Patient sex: F
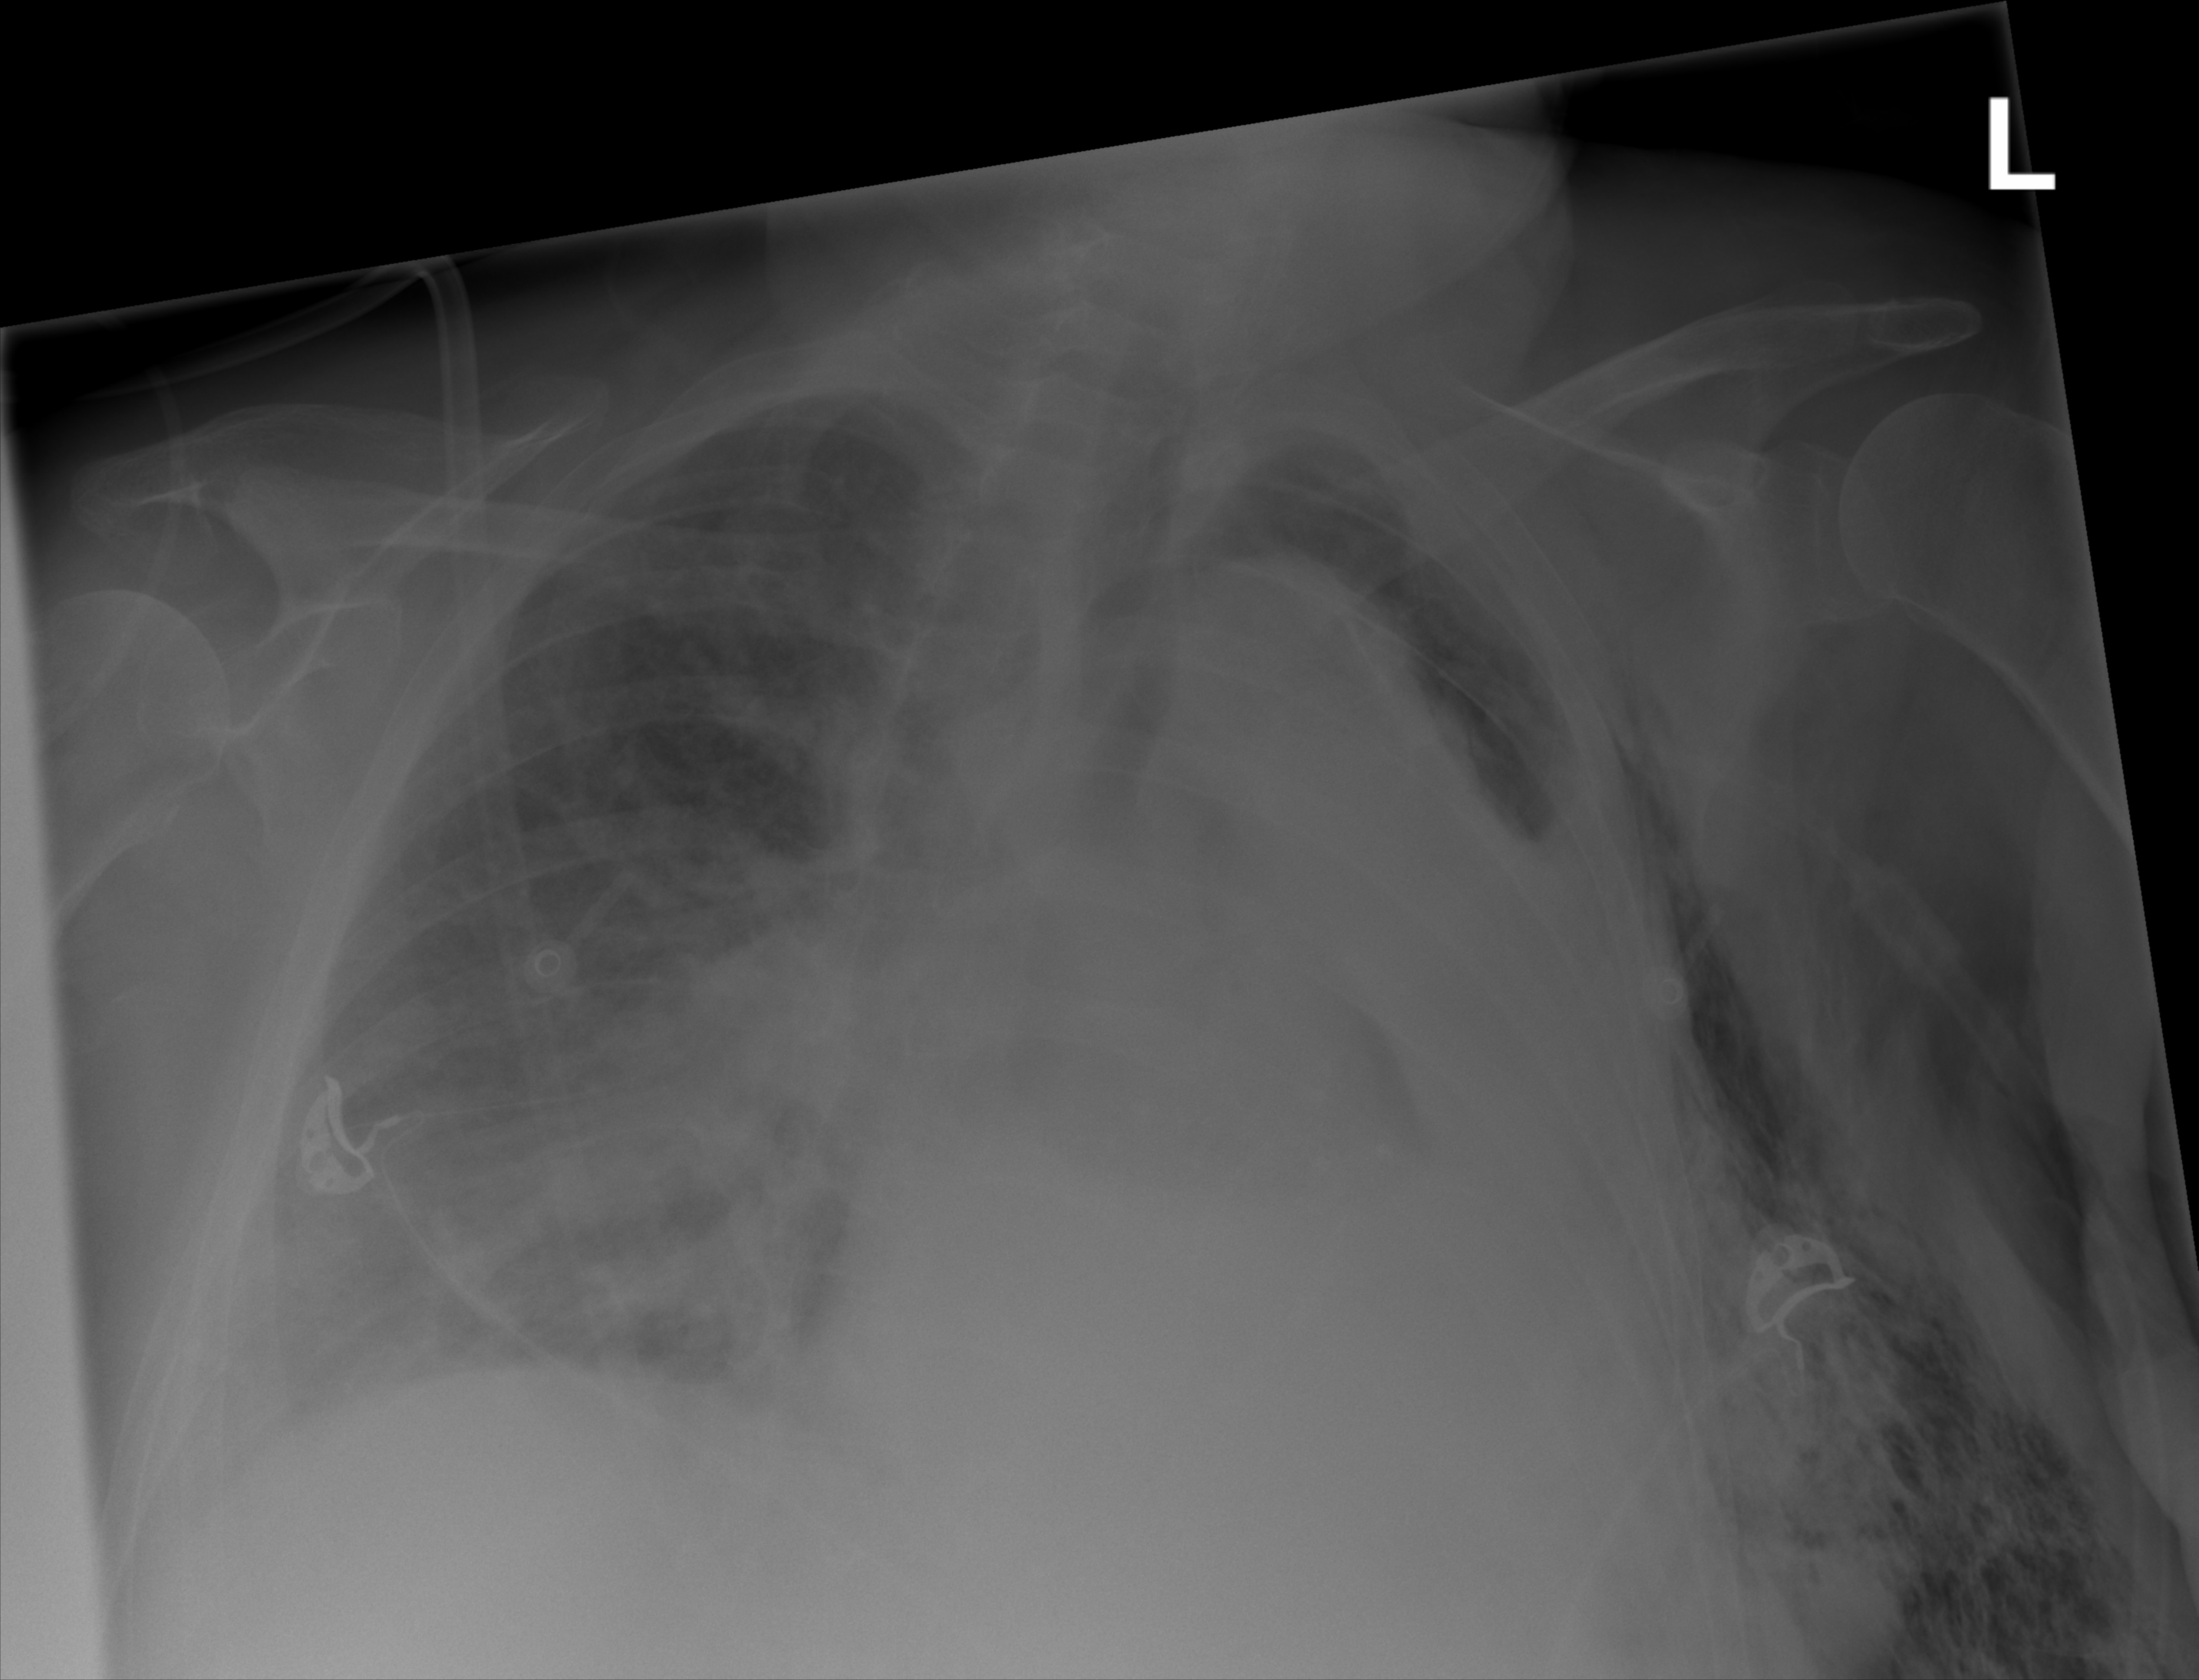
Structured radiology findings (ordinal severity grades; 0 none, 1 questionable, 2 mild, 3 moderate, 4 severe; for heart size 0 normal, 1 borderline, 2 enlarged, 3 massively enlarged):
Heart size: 2
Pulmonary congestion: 2
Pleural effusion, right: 1
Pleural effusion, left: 2
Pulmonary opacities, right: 2
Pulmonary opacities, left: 1
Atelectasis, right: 2
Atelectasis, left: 3